Field crop: maize
Growth stage: 2
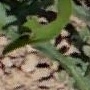
Species: maize